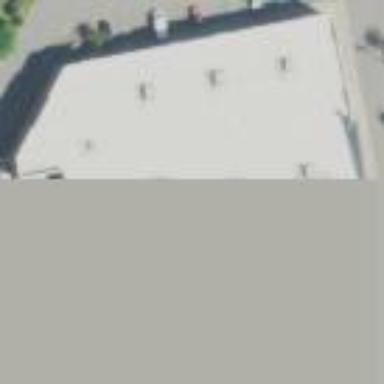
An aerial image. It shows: Building.